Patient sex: M
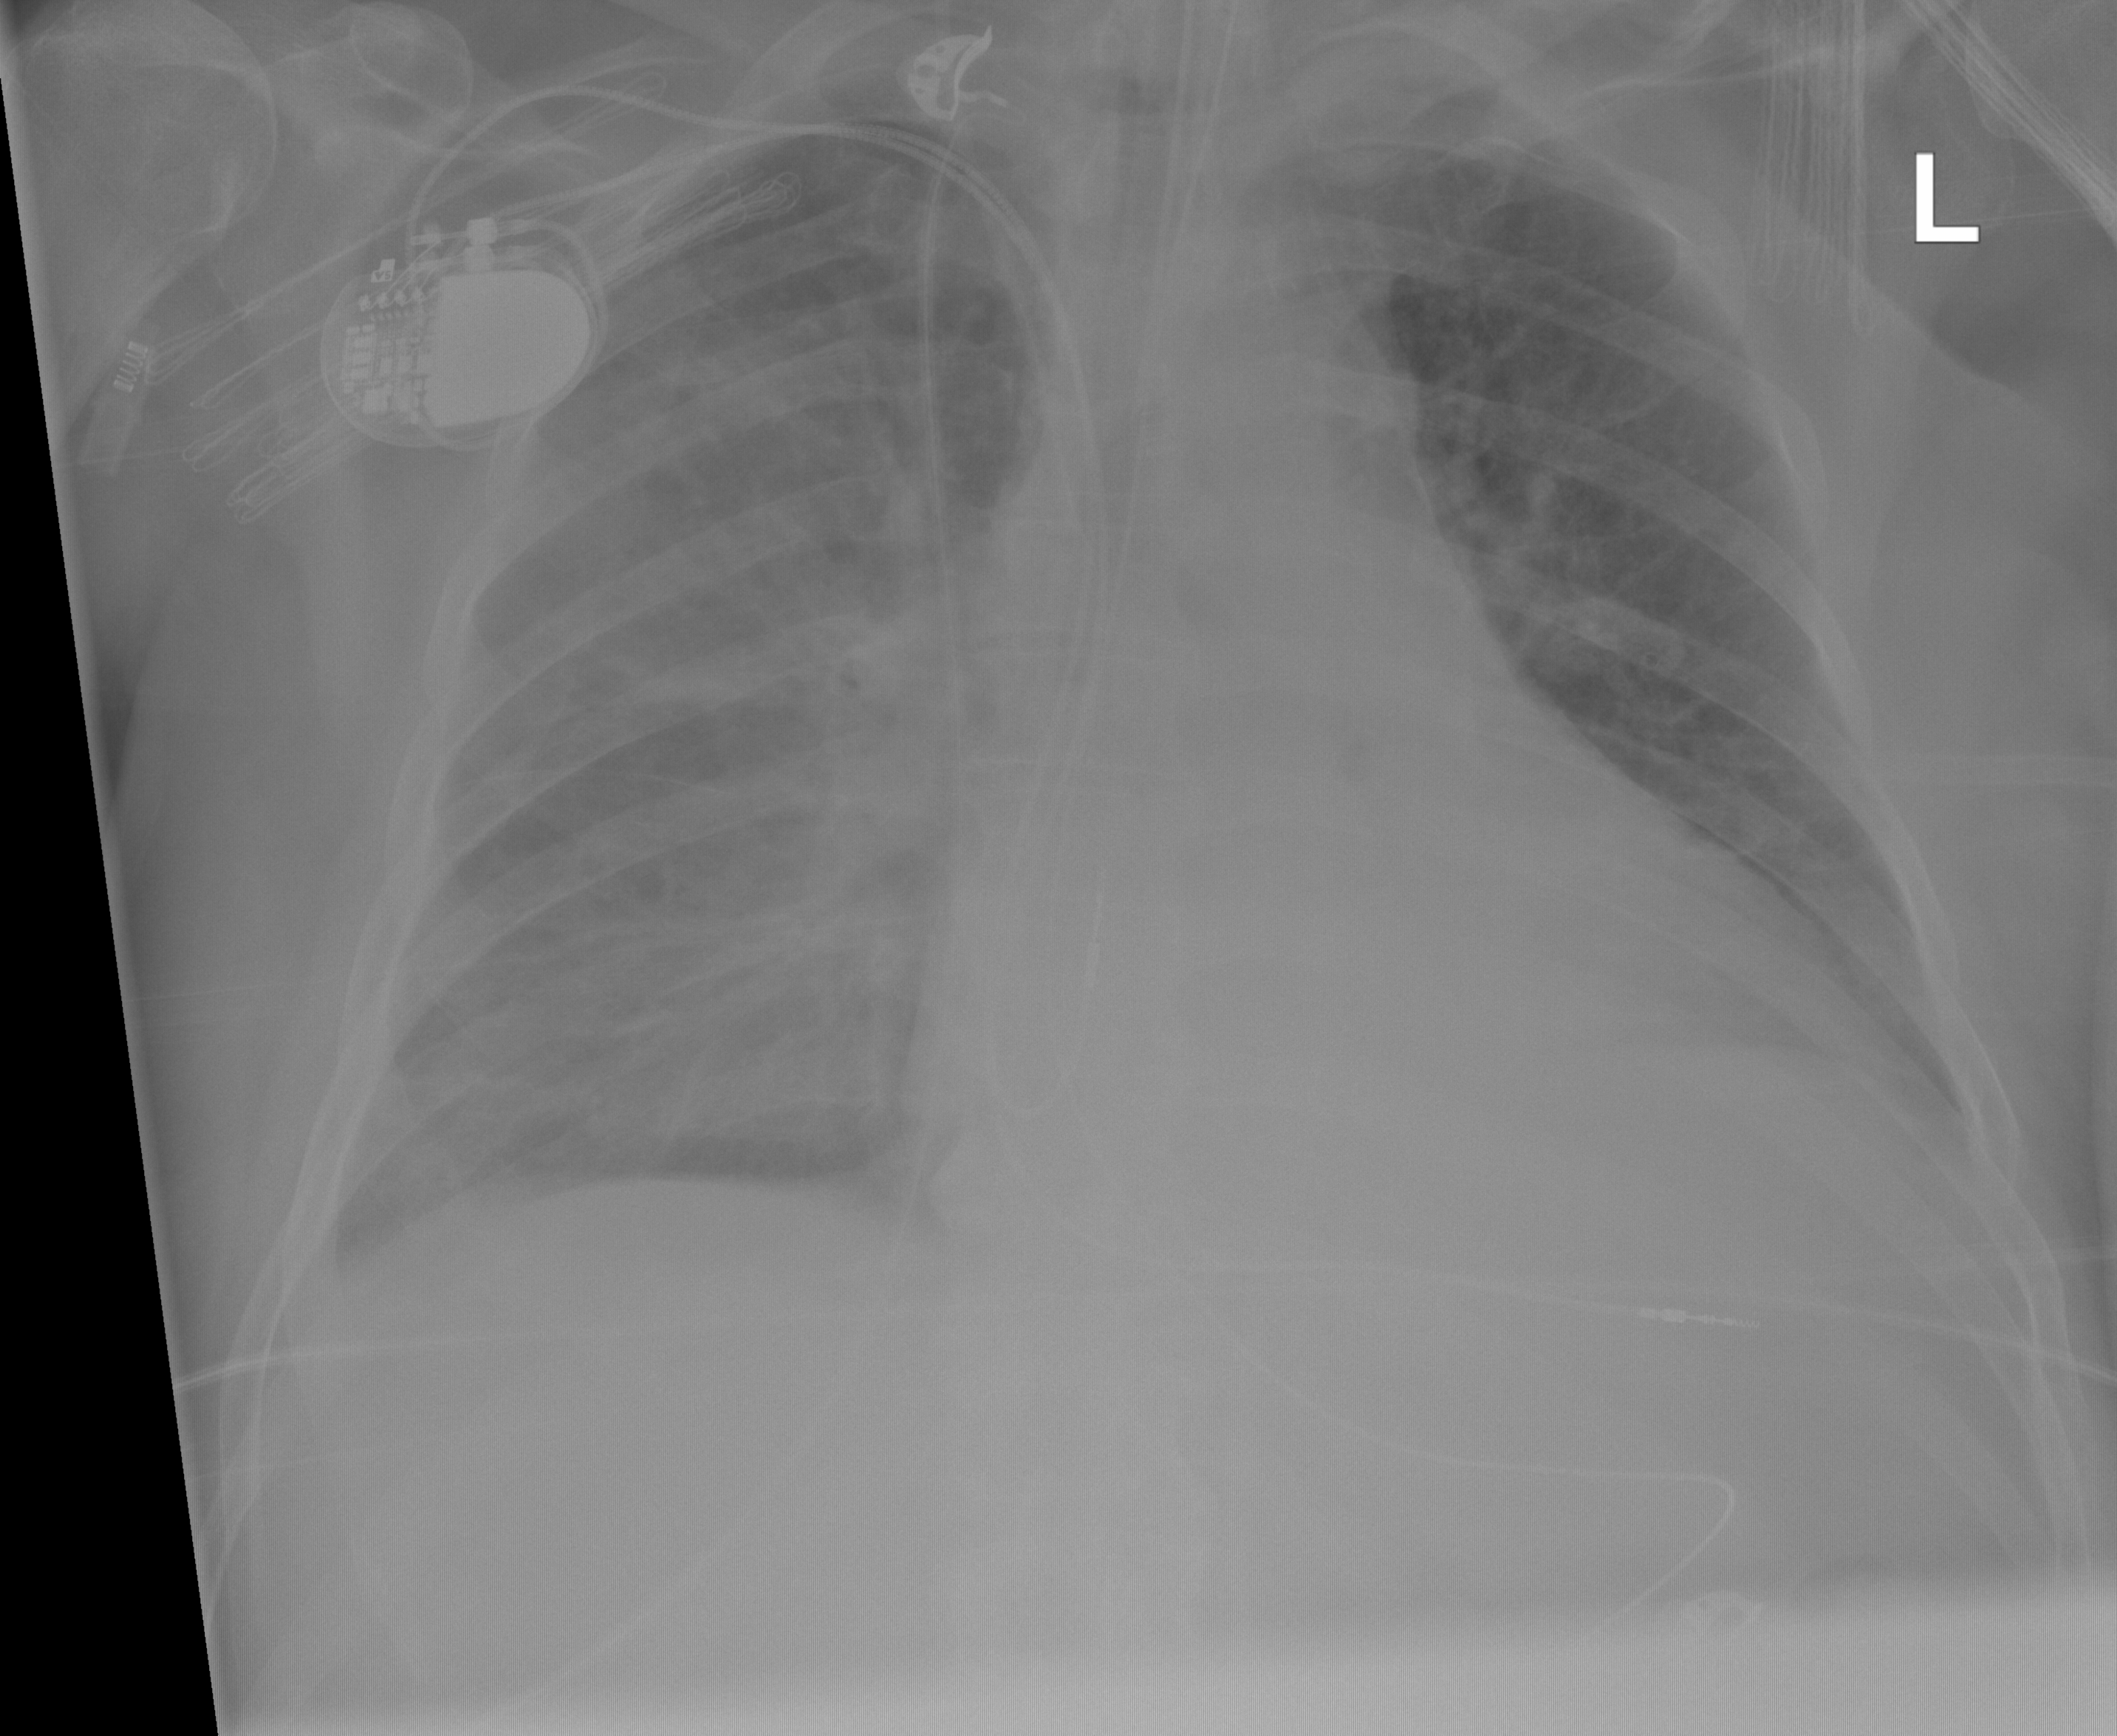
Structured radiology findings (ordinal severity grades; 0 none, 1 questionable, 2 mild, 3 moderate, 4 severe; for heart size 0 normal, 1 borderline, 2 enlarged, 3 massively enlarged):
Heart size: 2
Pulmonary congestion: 2
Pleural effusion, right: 0
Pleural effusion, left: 0
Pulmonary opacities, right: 0
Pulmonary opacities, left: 0
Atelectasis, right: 2
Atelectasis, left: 0